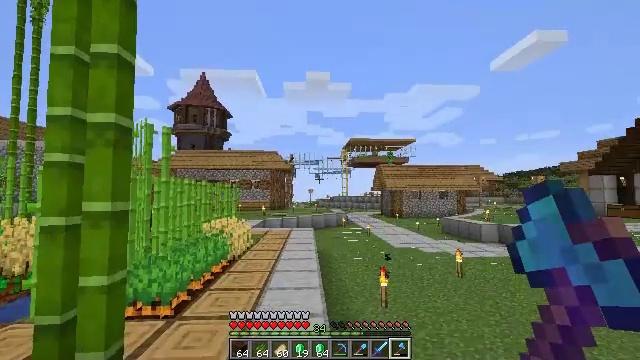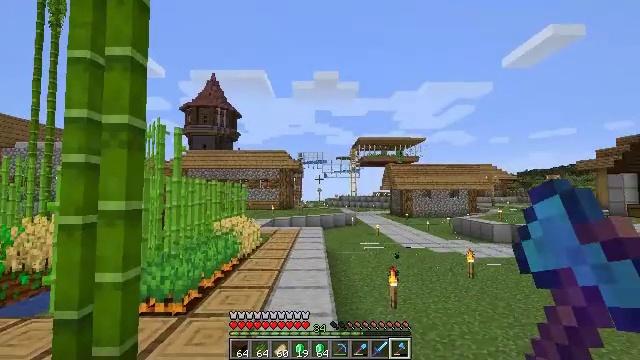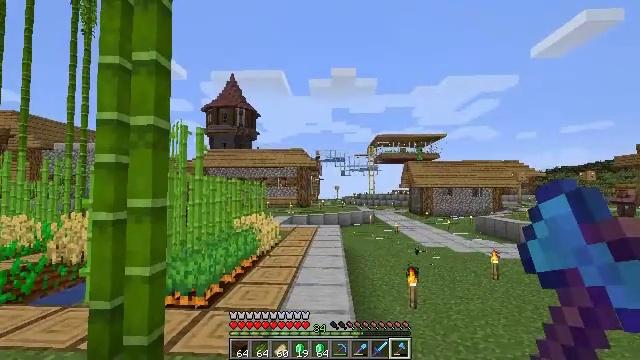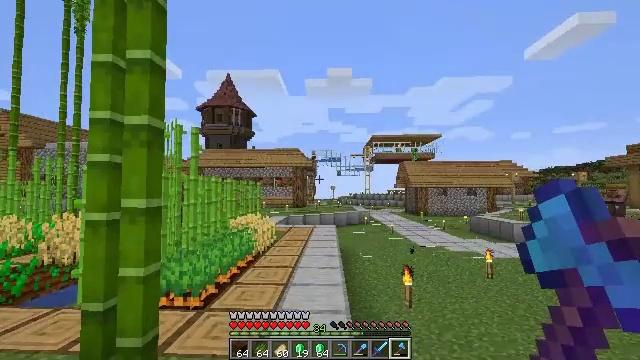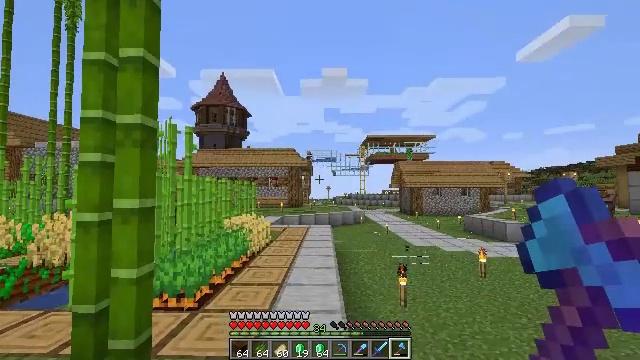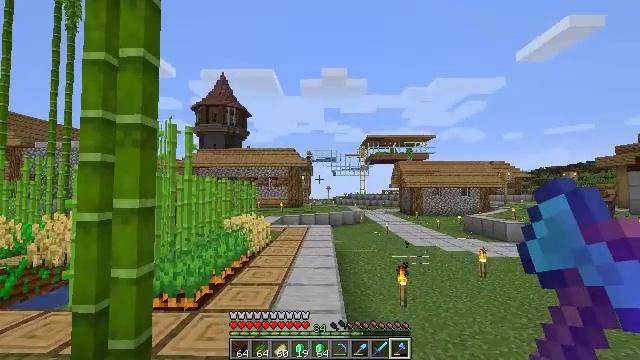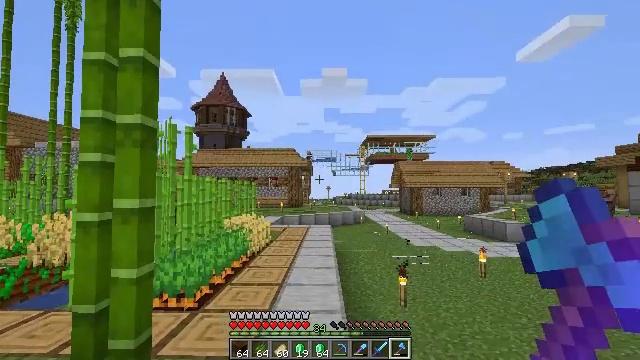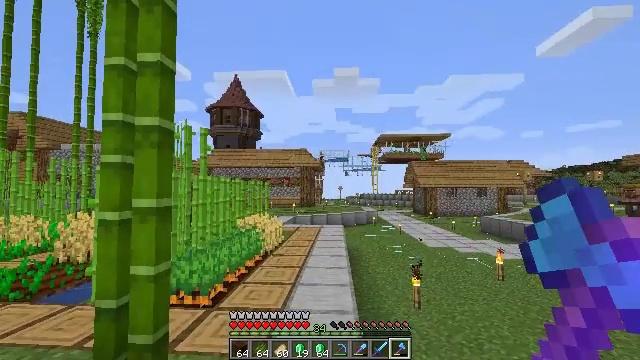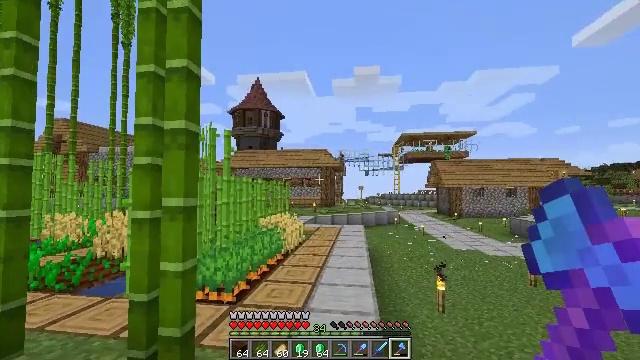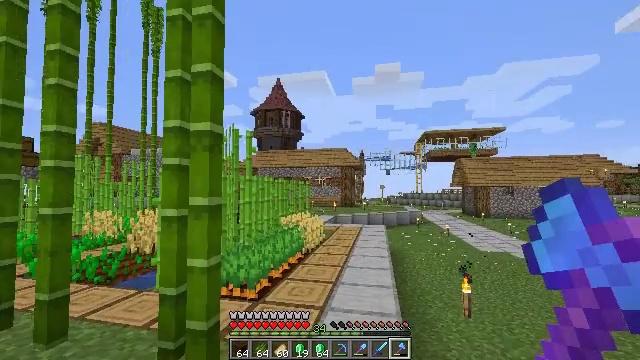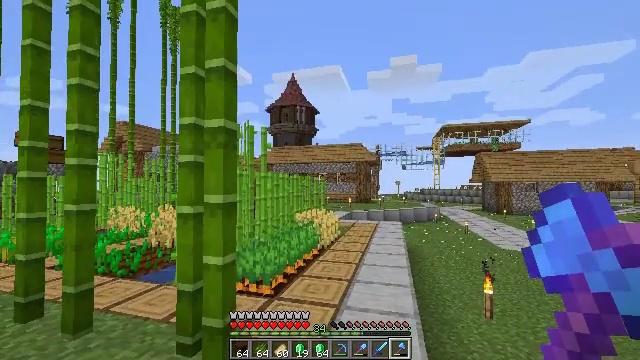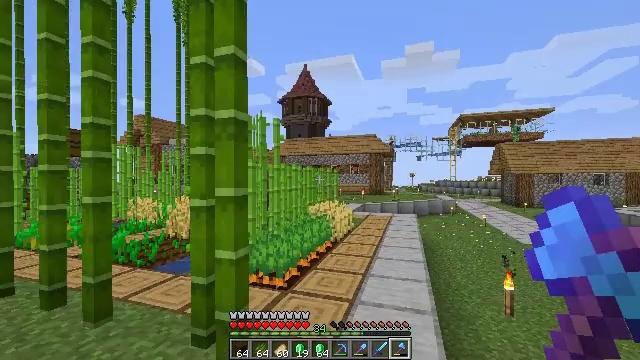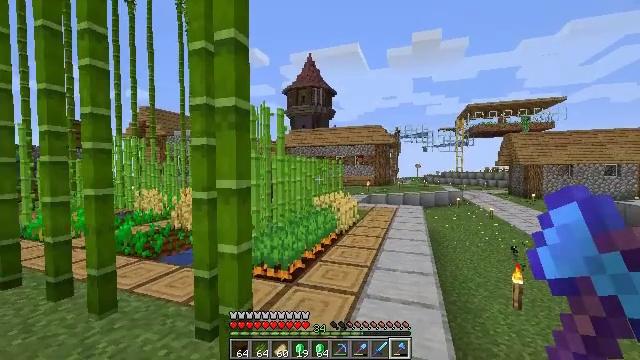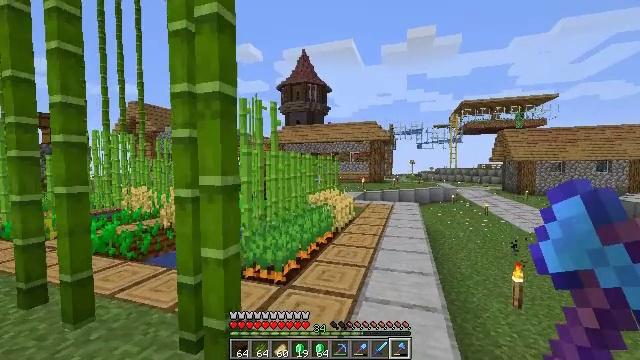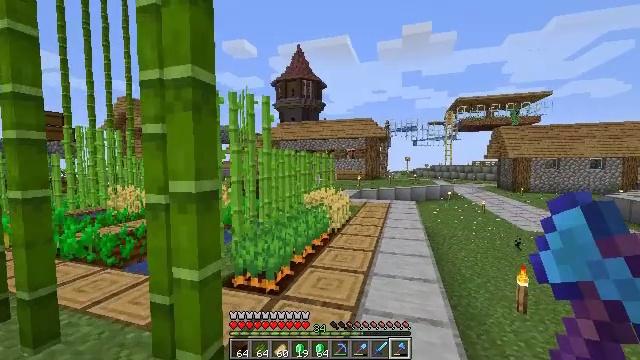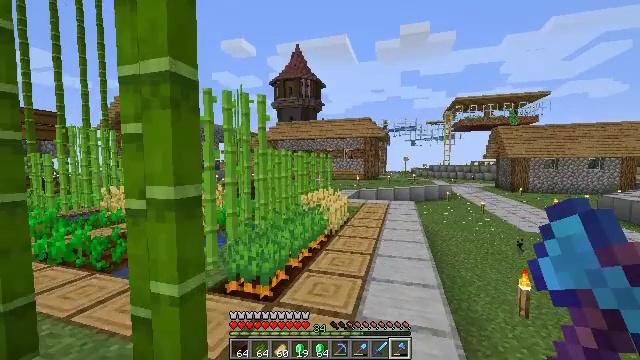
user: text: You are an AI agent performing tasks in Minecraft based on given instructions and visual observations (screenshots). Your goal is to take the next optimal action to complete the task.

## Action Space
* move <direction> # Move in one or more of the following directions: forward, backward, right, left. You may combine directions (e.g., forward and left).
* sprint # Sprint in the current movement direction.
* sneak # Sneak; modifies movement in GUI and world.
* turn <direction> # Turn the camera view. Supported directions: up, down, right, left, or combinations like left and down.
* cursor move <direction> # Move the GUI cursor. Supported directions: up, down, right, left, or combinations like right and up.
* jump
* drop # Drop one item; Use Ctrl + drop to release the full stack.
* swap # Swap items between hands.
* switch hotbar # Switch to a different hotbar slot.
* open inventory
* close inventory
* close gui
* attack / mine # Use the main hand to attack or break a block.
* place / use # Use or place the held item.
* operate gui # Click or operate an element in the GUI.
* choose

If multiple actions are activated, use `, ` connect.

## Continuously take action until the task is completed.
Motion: motion action
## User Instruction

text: Break the sugar cane.
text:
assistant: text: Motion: turn left
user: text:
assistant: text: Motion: turn left
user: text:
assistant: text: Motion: no_op
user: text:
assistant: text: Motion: turn right
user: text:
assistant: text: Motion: no_op
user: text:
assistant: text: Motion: no_op
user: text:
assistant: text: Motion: turn left
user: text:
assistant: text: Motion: turn left
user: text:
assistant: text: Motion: turn left
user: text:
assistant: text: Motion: move forward, turn left
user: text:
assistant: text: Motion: move forward, turn left and down
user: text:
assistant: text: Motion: move forward, turn left and down
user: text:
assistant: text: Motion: move forward, turn right
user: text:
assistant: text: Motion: move forward, turn right
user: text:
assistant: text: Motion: move forward and move right
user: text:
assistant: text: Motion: move forward and move right
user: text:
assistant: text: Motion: move forward and move right
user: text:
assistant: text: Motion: move forward and move right, turn left and down
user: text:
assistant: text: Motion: move forward and move right, turn left and down
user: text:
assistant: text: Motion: move forward and move right, turn left and down
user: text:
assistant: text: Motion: move forward and move right, turn left
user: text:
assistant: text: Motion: move forward, turn left
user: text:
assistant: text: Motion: move forward, turn left
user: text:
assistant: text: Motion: move forward, turn left
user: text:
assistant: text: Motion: move forward
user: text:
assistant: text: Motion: move forward
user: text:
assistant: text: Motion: move forward and move left
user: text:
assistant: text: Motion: move forward and move left
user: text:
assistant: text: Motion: move forward and move left
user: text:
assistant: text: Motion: move left